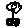
Label: flower